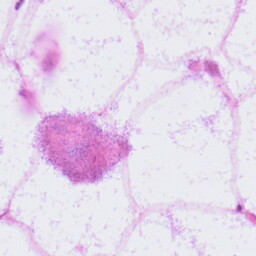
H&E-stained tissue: LymphNode